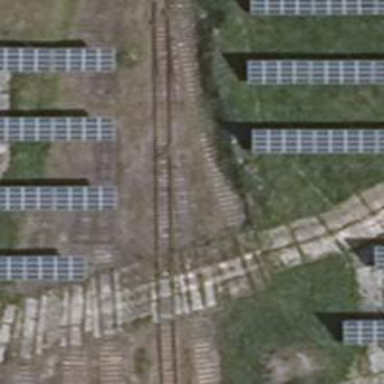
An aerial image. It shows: Abandoned railway.